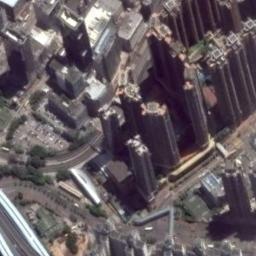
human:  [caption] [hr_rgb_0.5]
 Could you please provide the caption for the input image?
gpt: The commercial area is consist of many tall buildings .

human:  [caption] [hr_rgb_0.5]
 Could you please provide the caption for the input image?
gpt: A commercial area has lots of high-rise buildings and some roads go through the commercial area .

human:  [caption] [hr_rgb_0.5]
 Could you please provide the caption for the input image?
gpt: There are many dense tall buildings and several roads and many trees in a business district .

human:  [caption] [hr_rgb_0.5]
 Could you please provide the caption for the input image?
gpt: The buildings are well spaced .

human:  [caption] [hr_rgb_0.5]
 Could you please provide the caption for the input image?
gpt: There are some skyscrapers on a commercial area .